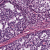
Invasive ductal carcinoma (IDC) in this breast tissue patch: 1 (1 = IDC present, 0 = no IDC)